Interaction volume radius: 5 \u00c5
Interaction volume height: 30 \u00c5
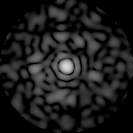
Disorder parameter: 0.8628